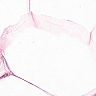
Metastatic tissue present: no